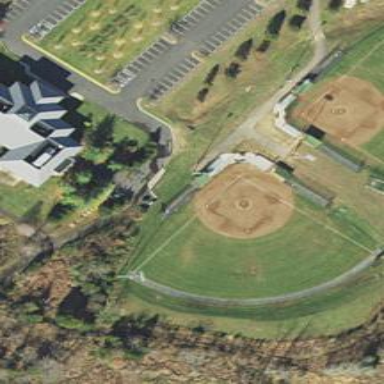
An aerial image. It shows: Baseball pitch for leisure land activities.